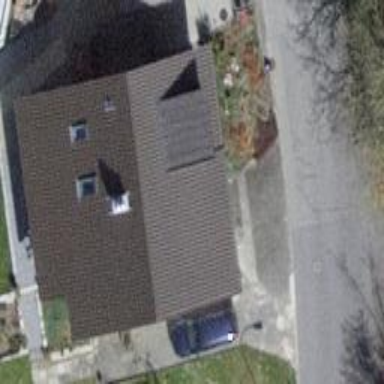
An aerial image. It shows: House with tile roof.